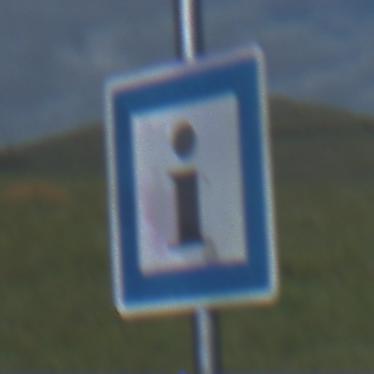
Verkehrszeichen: Informationsstelle
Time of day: Night
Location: Outdoor (Nature)
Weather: PartlyCloudy
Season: NotSpecified
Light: Natural